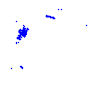
Particle: electron